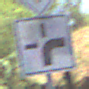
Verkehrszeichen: VerlaufVorfahrtsstrasse3
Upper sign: Vorfahrtsstrasse
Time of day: Midday
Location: Roofed (Underpass)
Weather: Clear
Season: NotSpecified
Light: Natural